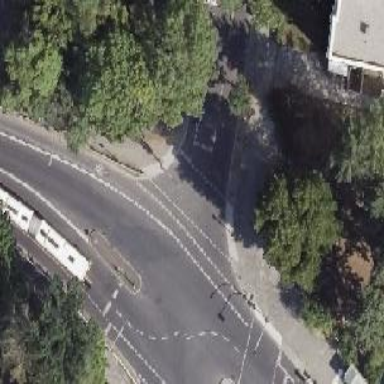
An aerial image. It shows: Asphalt footway with crossing controlled by traffic signals.